Question: I'm trying to draw an image, with a source 'Bitmap' and an alpha mask 'Bitmap', using the 'System.Drawing.Graphics' object.
At the moment I loop X and Y and use 'GetPixel' and 'SetPixel' to write the source color and mask alpha to a third 'Bitmap', and then render that.
However this is very inefficient and I am wondering if there is an faster way to achieve this?
The effect I'm after looks like this:

The grid pattern represents transparency; you probably knew that.
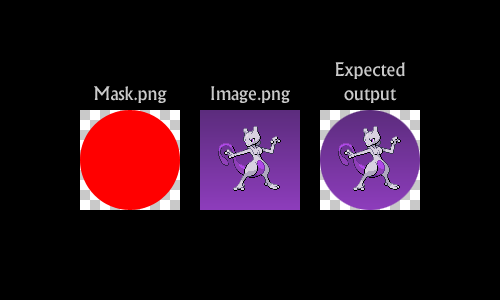
Answer: Yes, the faster way to do this is to use 'Bitmap.LockBits' and use pointer arithmetic to retrieve the values instead of 'GetPixel' and 'SetPixel'. The downside, of course, is that you have to use unsafe code; if you make a mistake, you can cause some really bad crashes in your program. But if you keep it simple and self-contained, it should be fine (hey, if I can do, you can do it too).
For example, you could do something like this (not tested, use at your own risk):
'''
Bitmap mask = ...;
Bitmap input = ...;
Bitmap output = new Bitmap(input.Width, input.Height, PixelFormat.Format32bppArgb);
var rect = new Rectangle(0, 0, input.Width, input.Height);
var bitsMask = mask.LockBits(rect, ImageLockMode.ReadOnly, PixelFormat.Format32bppArgb);
var bitsInput = input.LockBits(rect, ImageLockMode.ReadOnly, PixelFormat.Format32bppArgb);
var bitsOutput = output.LockBits(rect, ImageLockMode.WriteOnly, PixelFormat.Format32bppArgb);
unsafe
{
for (int y = 0; y < input.Height; y++)
{
byte* ptrMask = (byte*) bitsMask.Scan0 + y * bitsMask.Stride;
byte* ptrInput = (byte*) bitsInput.Scan0 + y * bitsInput.Stride;
byte* ptrOutput = (byte*) bitsOutput.Scan0 + y * bitsOutput.Stride;
for (int x = 0; x < input.Width; x++)
{
ptrOutput[4 * x] = ptrInput[4 * x]; // blue
ptrOutput[4 * x + 1] = ptrInput[4 * x + 1]; // green
ptrOutput[4 * x + 2] = ptrInput[4 * x + 2]; // red
ptrOutput[4 * x + 3] = ptrMask[4 * x]; // alpha
}
}
}
mask.UnlockBits(bitsMask);
input.UnlockBits(bitsInput);
output.UnlockBits(bitsOutput);
output.Save(...);
'''
This example derives the alpha channel in the output from the channel in the mask image. I'm sure you can change it to use the mask's red or alpha channel if required.